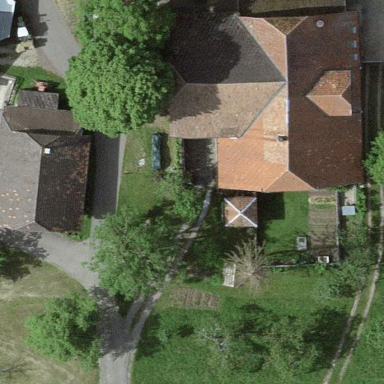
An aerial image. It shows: Farm building.